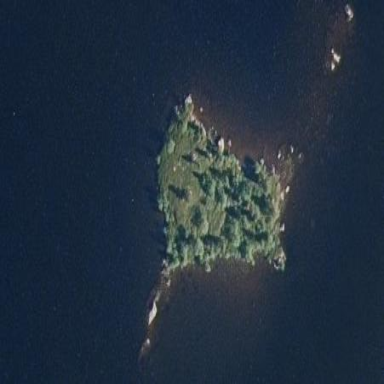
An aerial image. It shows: Islet.